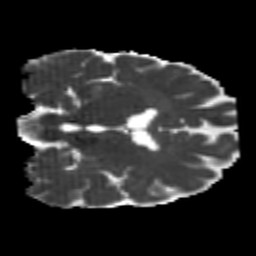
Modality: MD
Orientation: coronal
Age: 24
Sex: male
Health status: healthy
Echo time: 0.074 s